Breast ultrasound image
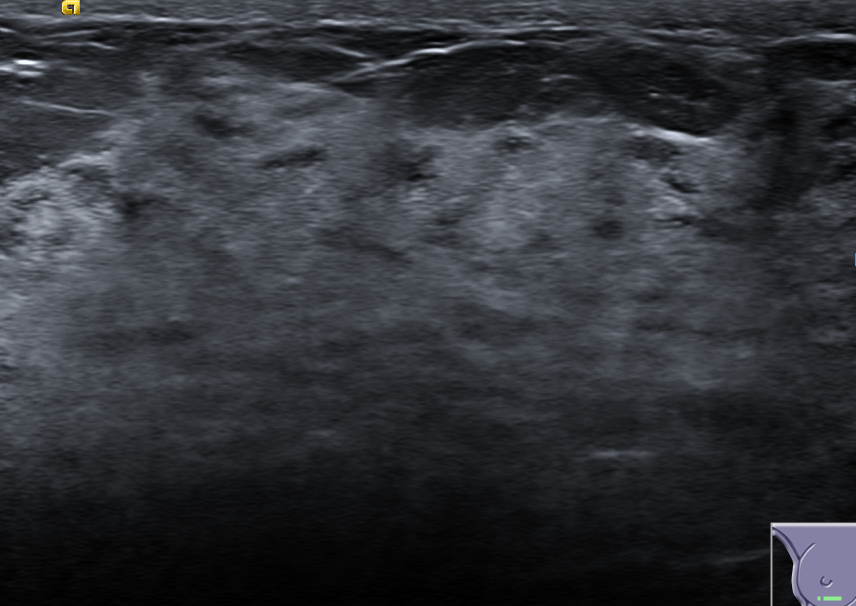
Diagnosis: normal